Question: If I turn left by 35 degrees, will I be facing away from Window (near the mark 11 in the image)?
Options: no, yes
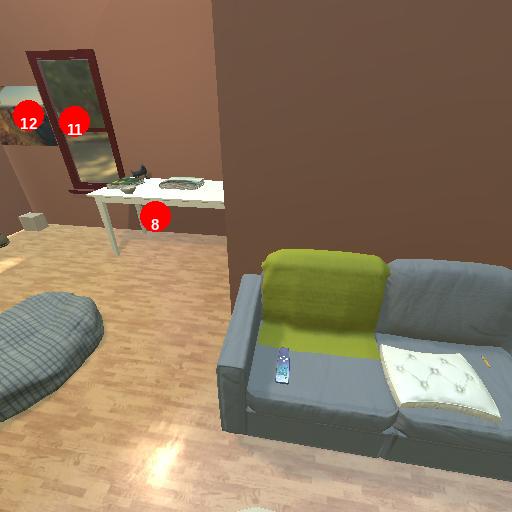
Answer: no